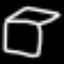
Label: square